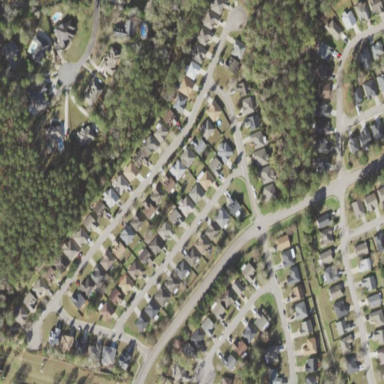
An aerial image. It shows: Residential area composed of single-family homes.